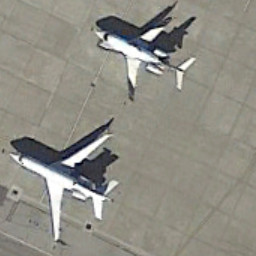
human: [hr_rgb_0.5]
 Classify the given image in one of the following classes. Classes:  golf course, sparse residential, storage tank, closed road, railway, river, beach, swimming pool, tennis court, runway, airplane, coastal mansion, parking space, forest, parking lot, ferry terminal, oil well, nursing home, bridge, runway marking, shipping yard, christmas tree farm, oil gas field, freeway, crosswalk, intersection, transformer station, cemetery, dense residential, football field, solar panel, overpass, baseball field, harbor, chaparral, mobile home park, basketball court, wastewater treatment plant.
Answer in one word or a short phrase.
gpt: airplane